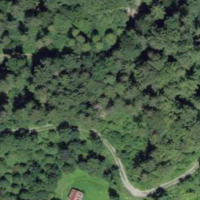
EUNIS habitat code: 44
Species observed at this site:
Salvia glutinosa
Cephalanthera longifolia